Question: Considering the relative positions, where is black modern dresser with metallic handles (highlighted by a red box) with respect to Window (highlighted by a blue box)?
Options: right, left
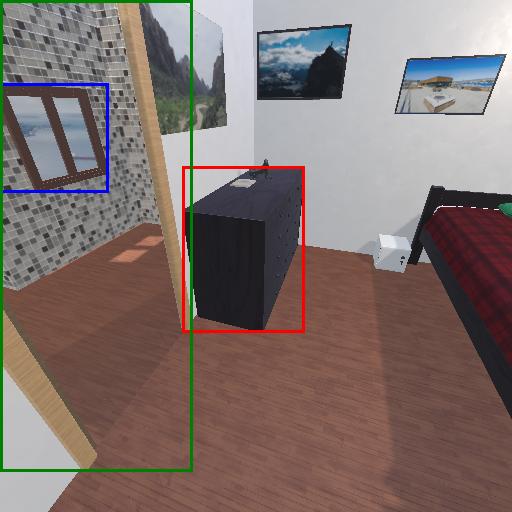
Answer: right